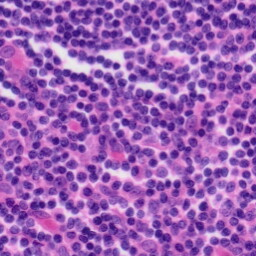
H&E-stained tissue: Tonsil